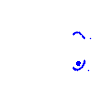
Particle: pion